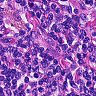
Metastatic tissue present: no